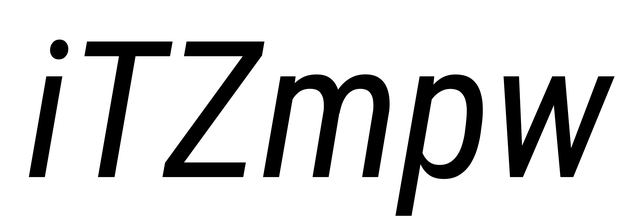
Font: Roboto-Italic_Condensed_Italic